The plot shows how the frequency content of a bearing vibration signal evolves over time (STFT spectrogram). Determine the bearing's health state. Answer with exactly one of: normal, inner_race, outer_race, ball.
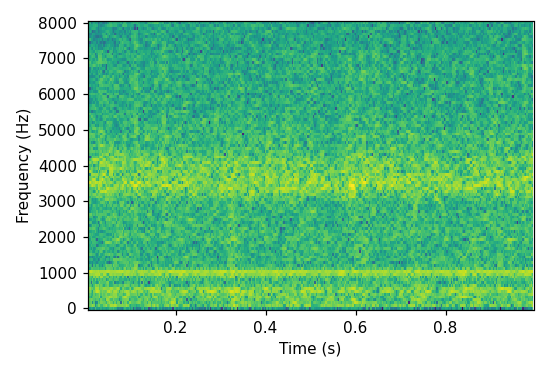
Answer: normal